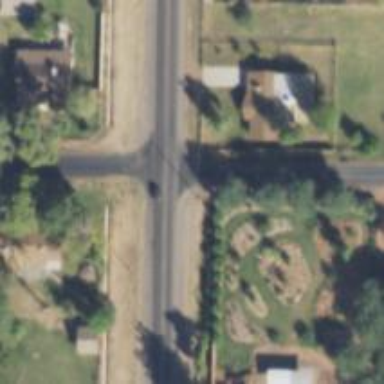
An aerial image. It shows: Stop road.